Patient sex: M
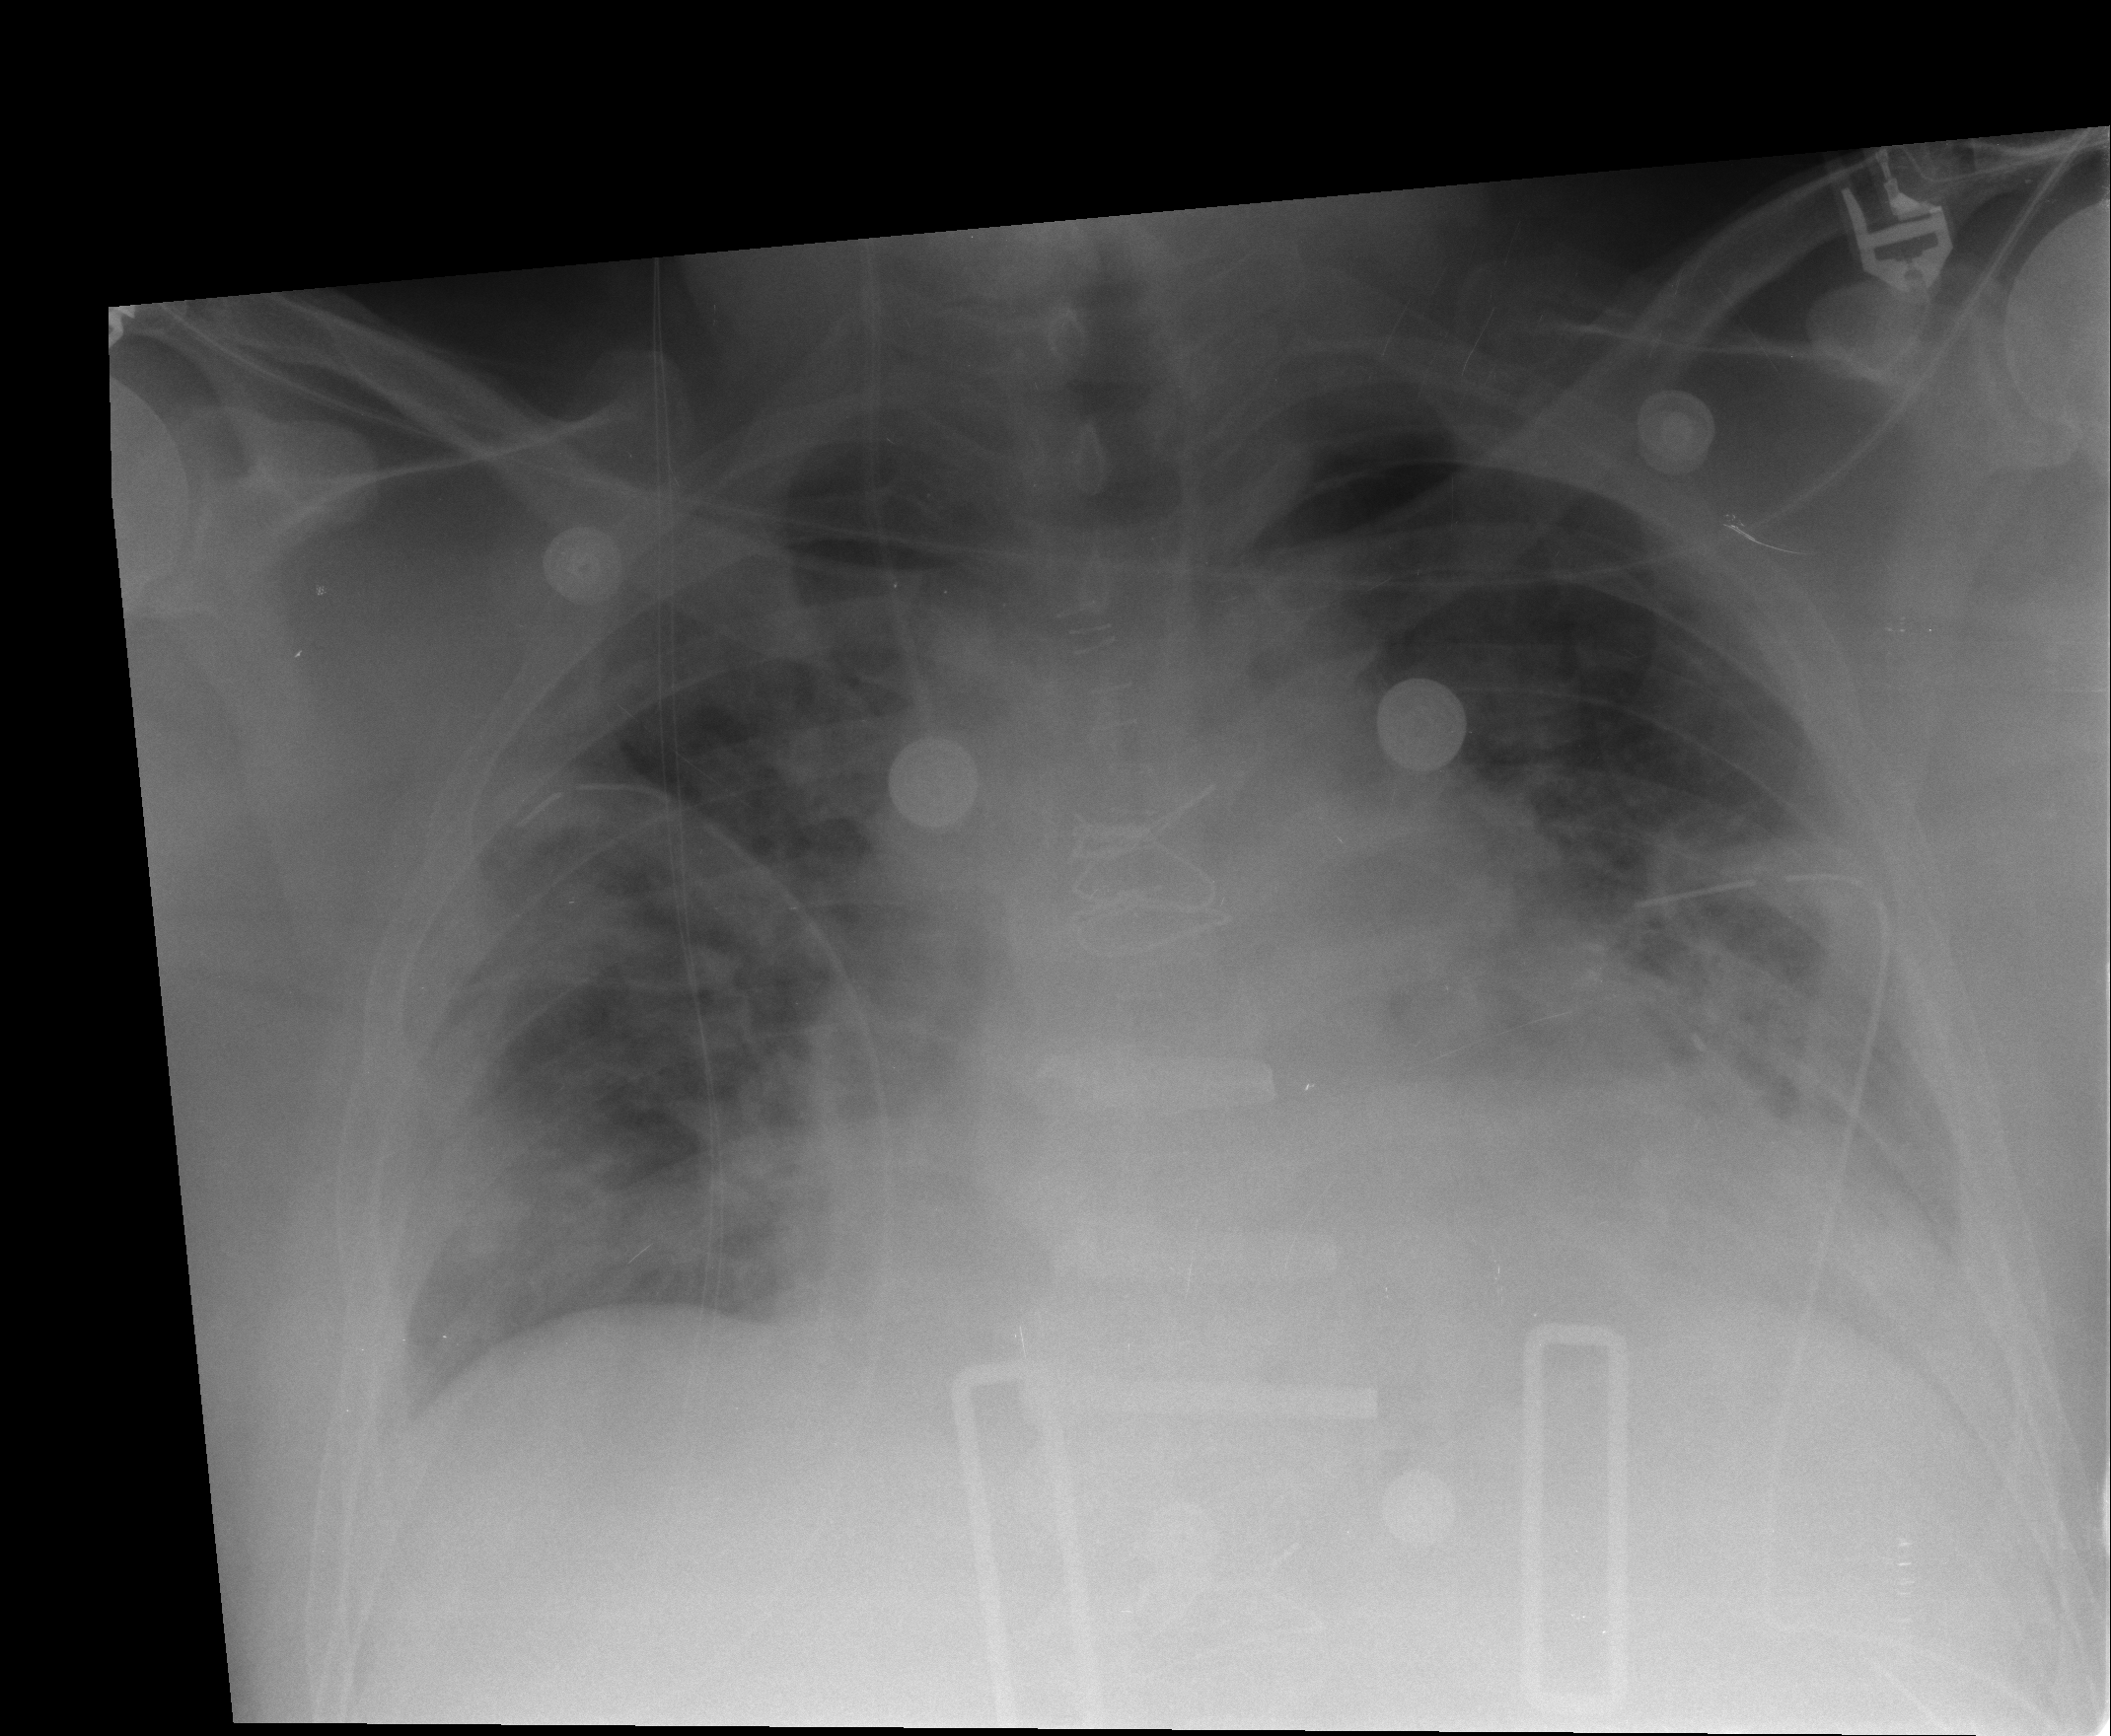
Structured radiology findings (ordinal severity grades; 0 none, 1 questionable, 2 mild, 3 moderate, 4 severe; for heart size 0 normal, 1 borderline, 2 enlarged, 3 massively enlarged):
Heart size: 2
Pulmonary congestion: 2
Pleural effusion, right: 0
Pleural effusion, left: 2
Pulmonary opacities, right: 2
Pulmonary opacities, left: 2
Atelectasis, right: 2
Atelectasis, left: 2